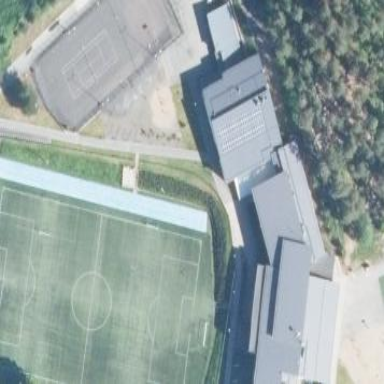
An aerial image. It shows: Soccer pitch for leisureland activities.